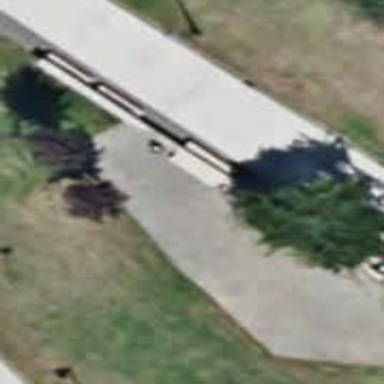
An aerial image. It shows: Bench for seating.